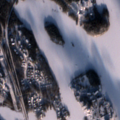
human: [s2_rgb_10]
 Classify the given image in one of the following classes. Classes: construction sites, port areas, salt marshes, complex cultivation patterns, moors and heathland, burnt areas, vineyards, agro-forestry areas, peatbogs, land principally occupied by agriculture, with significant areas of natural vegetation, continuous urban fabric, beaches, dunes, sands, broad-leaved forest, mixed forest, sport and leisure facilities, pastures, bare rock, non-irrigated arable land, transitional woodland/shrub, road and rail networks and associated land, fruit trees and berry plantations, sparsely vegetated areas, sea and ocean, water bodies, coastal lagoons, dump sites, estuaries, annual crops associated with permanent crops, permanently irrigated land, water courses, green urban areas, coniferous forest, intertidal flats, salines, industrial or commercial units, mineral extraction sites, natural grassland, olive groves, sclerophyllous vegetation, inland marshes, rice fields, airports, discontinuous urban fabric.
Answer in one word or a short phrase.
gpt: discontinuous urban fabric, industrial or commercial units, mixed forest, water bodies